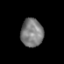
Tissue: prostate
Cell type: T cells
Senescence score: 0.3549
Nuclear area (px): 617
Mean DAPI intensity: 124.682